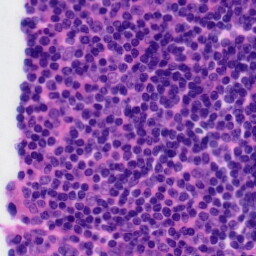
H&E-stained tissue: Tonsil